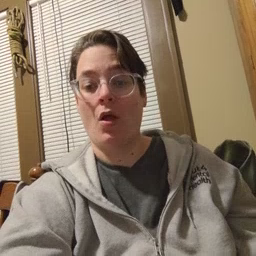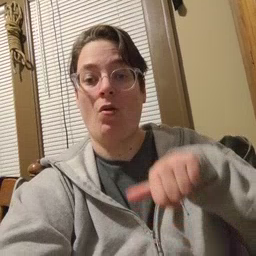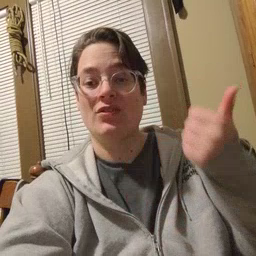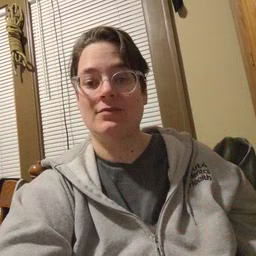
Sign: another